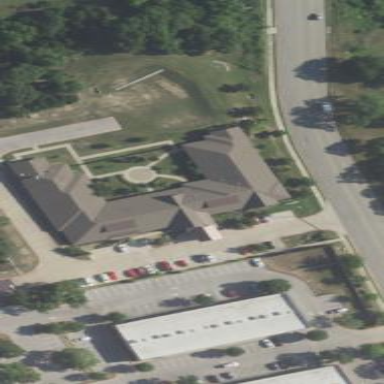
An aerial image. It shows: Nursing home building.